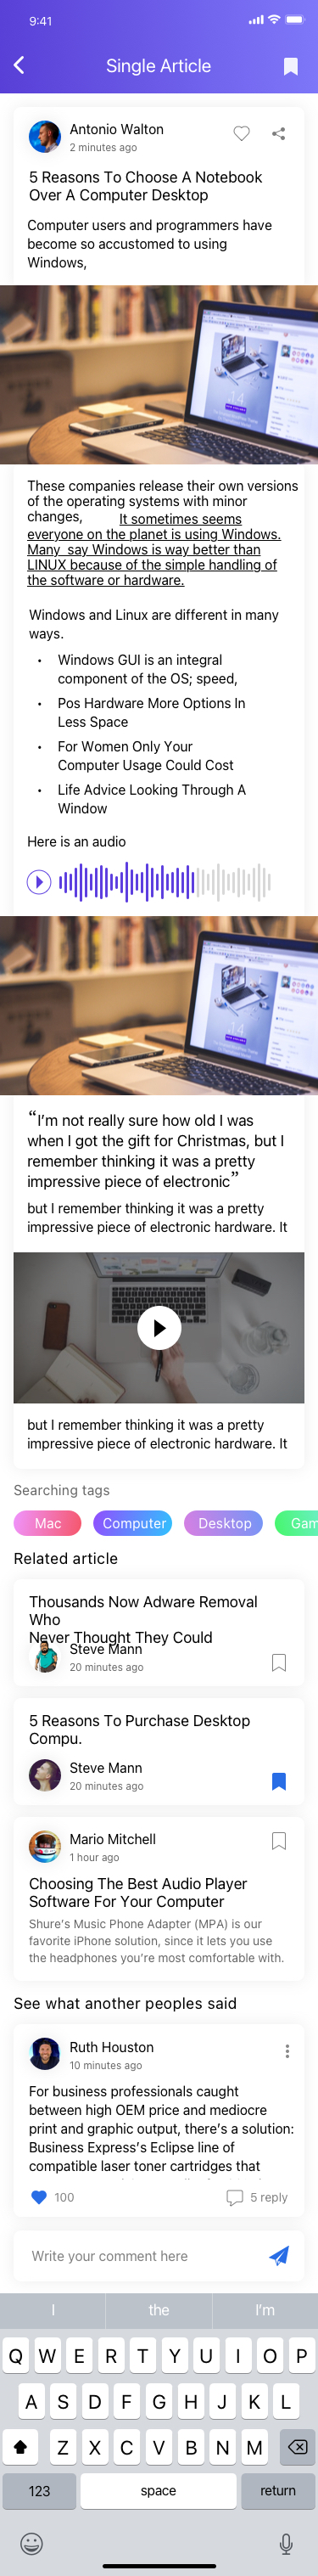
Text in this UI design:
Single Article
Antonio Walton
2 minutes ago
5 Reasons To Choose A Notebook Over A Computer Desktop
Windows and Linux are different in many ways.
	• 	Windows GUI is an integral component of the OS; speed,
	• 	Pos Hardware More Options In Less Space
	• 	For Women Only Your Computer Usage Could Cost You Your Job
	• 	Life Advice Looking Through A Window
Computer users and programmers have become so accustomed to using Windows,
These companies release their own versions of the operating systems with minor changes,
                          It sometimes seems everyone on the planet is using Windows. Many  say Windows is way better than LINUX because of the simple handling of the software or hardware.
“I’m not really sure how old I was when I got the gift for Christmas, but I remember thinking it was a pretty impressive piece of electronic”
hardware. It was really cool looking (technologically speaking), and I was awfully proud to own it. It certainly made for lots of fun times.

What was this high-tech gift, you ask? Why, it was a tape recorder! It was a monographic, reel to reel tape deck that came with it’s own plug-in microphone. I could hold that mic up to my transistor radio’s speaker and record songs onto tape. I could also play the guitar and sing and record every second of it. I could even hide and record conversations from unsuspecting family members. I was in recording heaven!

Years later I owned an 8 track stereo recording deck (ok, that was a mistake). At another point in time I had a stereo cassette recording deck that would physically flip the tape over when one side was finished recording or playing. Now I own a more conventional stereo dual cassette deck, but I no longer use it for recording or much of anything else for that matter.

All my recording is now done on my computer. The audio and midi software available today for computer recording is quite amazing. You can record multiple tracks, edit the recordings and add special effects as desired. Many of the audio recording programs come with their own native special effects such as reverb, compression, flanger, and chorus, to name a few. Some of the recording software can also accept third party effects such as vocal removers, tube amp effects and many more.

Multitrack recording software allows for recording various live instruments, vocals, etc, onto individual tracks. After recording one track, you can play it back while recording another. Once finished, you can mix all the individual tracks down into one stereo track. Some recording software will import and record both audio and MIDI, some audio only. If you have a MIDI keyboard or other MIDI instrument, be sure to pick software that handles both formats.

Creating a simple home audio recording studio is easy. In addition to software, an audio and/or midi interface will allow you to plug all kinds of audio components, microphones and instruments into your computer for live recording, recording from tape or even from your old vinyl lp’s. You can also use a home stereo system as an interface for audio components by running cables to it from your computer’s sound card. A laptop with recording software and a USB interface can serve as a totally portable recording studio. And again, if you have MIDI instruments, be sure to get an interface that will allow connecting them in additon to audio components and instruments.

The digital revolution has made music recording easily available to anyone with a computer. If you enjoy music and want to do more than just download mp3’s from the Internet, get some multitrack recording software and start your own home sound studio.
but I remember thinking it was a pretty impressive piece of electronic hardware. It was really cool looking (technologically speaking), and I was awfully proud to own it. It certainly made for lots of fun times.

What was this high-tech gift, you ask? Why, it was a tape recorder! It was a monographic, reel to reel tape deck that came with it’s own plug-in microphone. I could hold that mic up to my transistor radio’s speaker and record songs onto tape. I could also play the guitar and sing and record every second of it. I could even hide and record conversations from unsuspecting family members. I was in recording heaven!

Years later I owned an 8 track stereo recording deck (ok, that was a mistake). At another point in time I had a stereo cassette recording deck that would physically flip the tape over when one side was finished recording or playing. Now I own a more conventional stereo dual cassette deck, but I no longer use it for recording or much of anything else for that matter.

All my recording is now done on my computer. The audio and midi software available today for computer recording is quite amazing. You can record multiple tracks, edit the recordings and add special effects as desired. Many of the audio recording programs come with their own native special effects such as reverb, compression, flanger, and chorus, to name a few. Some of the recording software can also accept third party effects such as vocal removers, tube amp effects and many more.

Multitrack recording software allows for recording various live instruments, vocals, etc, onto individual tracks. After recording one track, you can play it back while recording another. Once finished, you can mix all the individual tracks down into one stereo track. Some recording software will import and record both audio and MIDI, some audio only. If you have a MIDI keyboard or other MIDI instrument, be sure to pick software that handles both formats.

Creating a simple home audio recording studio is easy. In addition to software, an audio and/or midi interface will allow you to plug all kinds of audio components, microphones and instruments into your computer for live recording, recording from tape or even from your old vinyl lp’s. You can also use a home stereo system as an interface for audio components by running cables to it from your computer’s sound card. A laptop with recording software and a USB interface can serve as a totally portable recording studio. And again, if you have MIDI instruments, be sure to get an interface that will allow connecting them in additon to audio components and instruments.

The digital revolution has made music recording easily available to anyone with a computer. If you enjoy music and want to do more than just download mp3’s from the Internet, get some multitrack recording software and start your own home sound studio.
but I remember thinking it was a pretty impressive piece of electronic hardware. It was really cool looking (technologically speaking), and I was awfully proud to own it. It certainly made for lots of fun times.

What was this high-tech gift, you ask? Why, it was a tape recorder! It was a monographic, reel to reel tape deck that came with it’s own plug-in microphone. I could hold that mic up to my transistor radio’s speaker and record songs onto tape. I could also play the guitar and sing and record every second of it. I could even hide and record conversations from unsuspecting family members. I was in recording heaven!

Years later I owned an 8 track stereo recording deck (ok, that was a mistake). At another point in time I had a stereo cassette recording deck that would physically flip the tape over when one side was finished recording or playing. Now I own a more conventional stereo dual cassette deck, but I no longer use it for recording or much of anything else for that matter.

All my recording is now done on my computer. The audio and midi software available today for computer recording is quite amazing. You can record multiple tracks, edit the recordings and add special effects as desired. Many of the audio recording programs come with their own native special effects such as reverb, compression, flanger, and chorus, to name a few. Some of the recording software can also accept third party effects such as vocal removers, tube amp effects and many more.

Multitrack recording software allows for recording various live instruments, vocals, etc, onto individual tracks. After recording one track, you can play it back while recording another. Once finished, you can mix all the individual tracks down into one stereo track. Some recording software will import and record both audio and MIDI, some audio only. If you have a MIDI keyboard or other MIDI instrument, be sure to pick software that handles both formats.

Creating a simple home audio recording studio is easy. In addition to software, an audio and/or midi interface will allow you to plug all kinds of audio components, microphones and instruments into your computer for live recording, recording from tape or even from your old vinyl lp’s. You can also use a home stereo system as an interface for audio components by running cables to it from your computer’s sound card. A laptop with recording software and a USB interface can serve as a totally portable recording studio. And again, if you have MIDI instruments, be sure to get an interface that will allow connecting them in additon to audio components and instruments.

The digital revolution has made music recording easily available to anyone with a computer. If you enjoy music and want to do more than just download mp3’s from the Internet, get some multitrack recording software and start your own home sound studio.
Here is an audio
Searching tags
Mac
Computer
Desktop
Gaming
Related article
Steve Mann
20 minutes ago
Thousands Now Adware Removal Who
Never Thought They Could
Steve Mann
20 minutes ago
5 Reasons To Purchase Desktop Compu.
Mario Mitchell
1 hour ago
Choosing The Best Audio Player
Software For Your Computer
Shure’s Music Phone Adapter (MPA) is our favorite iPhone solution, since it lets you use the headphones you’re most comfortable with. It has an iPhone-compatible jack at one end and a microphone module with an Answer/End/Pause button and a female 3.5mm audio jack for connecting to your own headphones. We connected the adapter to the Shure SE110 in-ear headphones, whose cabling is modular; the top half is fairly short, so when used with the adapter, the cable is the right length, but the mic lays around your navel. The MPA comes with three different sizes of foam and silicone tips and a carrying pouch. Shure’s coated memory-foam tips are the most comfortable on the market, and they stay in your ear securely–especially if you wear the cables over the tops of your ears.

http://desktopcomputer.freehostia.com/2007/12/13/shure-mpa-with-se110/
Write your comment here
See what another peoples said
Ruth Houston
10 minutes ago
For business professionals caught between high OEM price and mediocre print and graphic output, there’s a solution: Business Express’s Eclipse line of compatible laser toner cartridges that meet or exceed OEM quality for 20% less than typical OEM price. While even brand name OEMs display “This cartridge may contain recycled components” on packaging, only Business Express, a leading U.S.-based toner cartridge remanufacturer, uses all new internal components on its Eclipse line of compatible toner cartridges, and offers a guaranty on the cartridge and printer.

To ensure the blackest blacks and sharpest colors on every print job, the Eclipse OEM-compatible toner cartridges use just premium toner and all new internal components on every remanufactured toner cartridge.

Because this includes a brand new photoelectric drum, primary charge roller, magnetic rollers, wiper and doctor blades, as well as seals and end foams to prevent leaking, each toner cartridge prints at optimum quality to the end of is life cycle. In contrast, lower quality toner cartridges and even some OEM brands may reuse internal components over and over, diminishing print quality and reliability.

Before Business Express ships any Eclipse toner cartridge, rigorous print tests are conducted to ensure quality. This includes a solid page of black and a series of halftones to make certain that text prints crisp and clear. Color tests of cyan, magenta, yellow, and black, including full solid prints and gradations, further ensure that up to 256,000 shades of color appear their best for photos, graphs, and other graphics.

“It’s untrue that remanufactured toner cartridges can’t as good as OEM or will void the warranty,” says Business Express owner Dean Gutch. “By law OEMs can’t force you to buy their brand any more than a car dealer can force you to buy their oil filter. We’re so certain that Eclipse toner cartridges will meet or exceed OEM print quality that we guaranty not only the cartridge but also the printer.”

Business Express remanufactures OEM-compatible laser toner cartridges for most major brands including Hewlett Packard, Minolta, Lexmark, and others. In addition to color and black and white toner cartridges, the company offers Magnetic Ink Character Recognition (MICR) toner cartridges, suitable by banks to print checks. They also build custom cartridges for those with special needs.

In addition to remanufacturing to satisfy the latest OEM microchip requirements, they ship nationally with next day delivery as well as internationally.
100
5 reply